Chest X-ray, AP view. Patient: 62 years old, sex M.
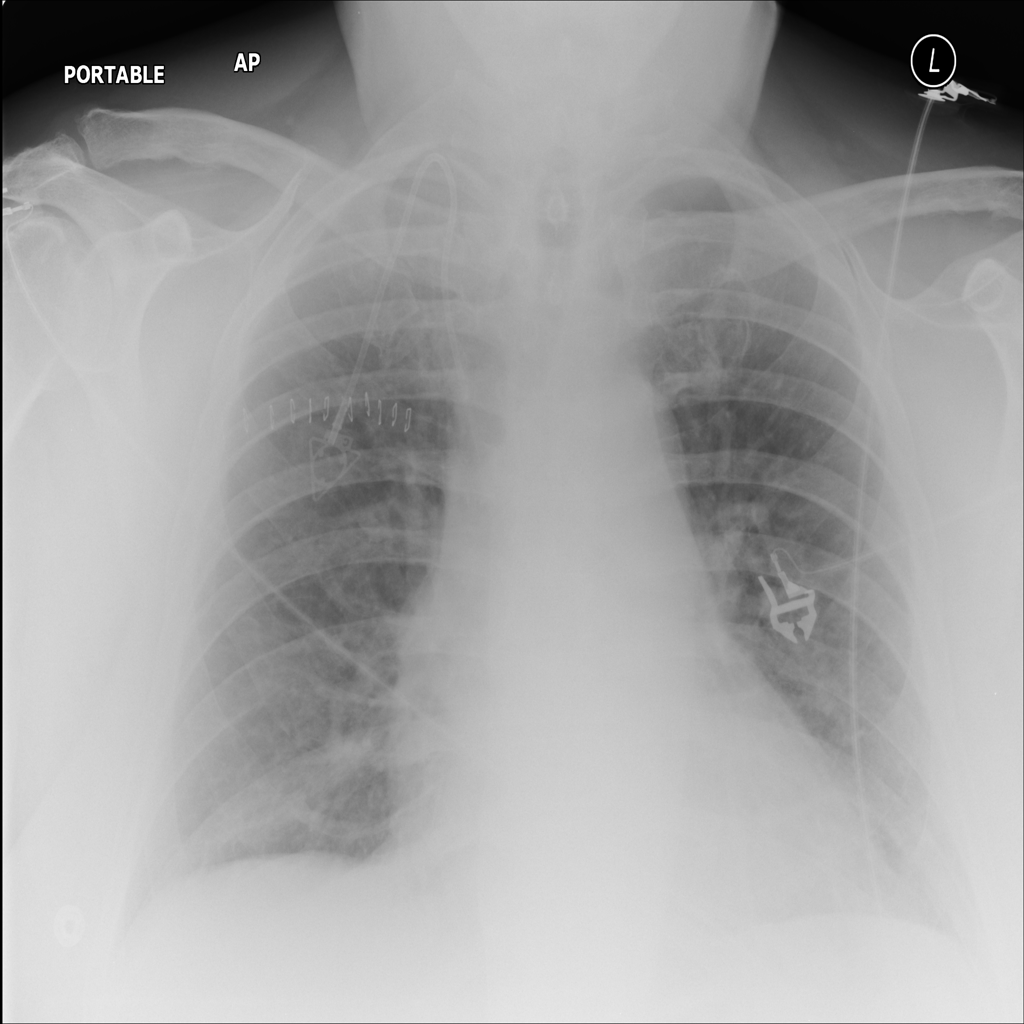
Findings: Atelectasis